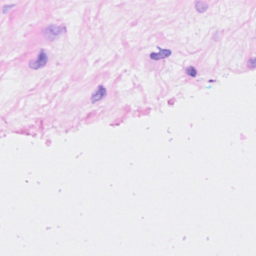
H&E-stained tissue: Breast